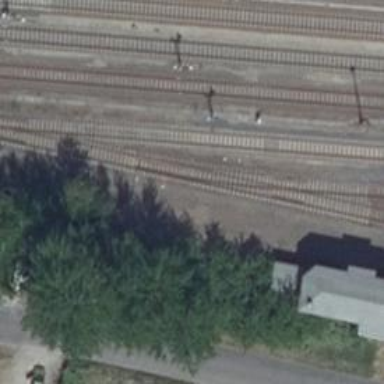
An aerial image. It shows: Railway siding with rails.